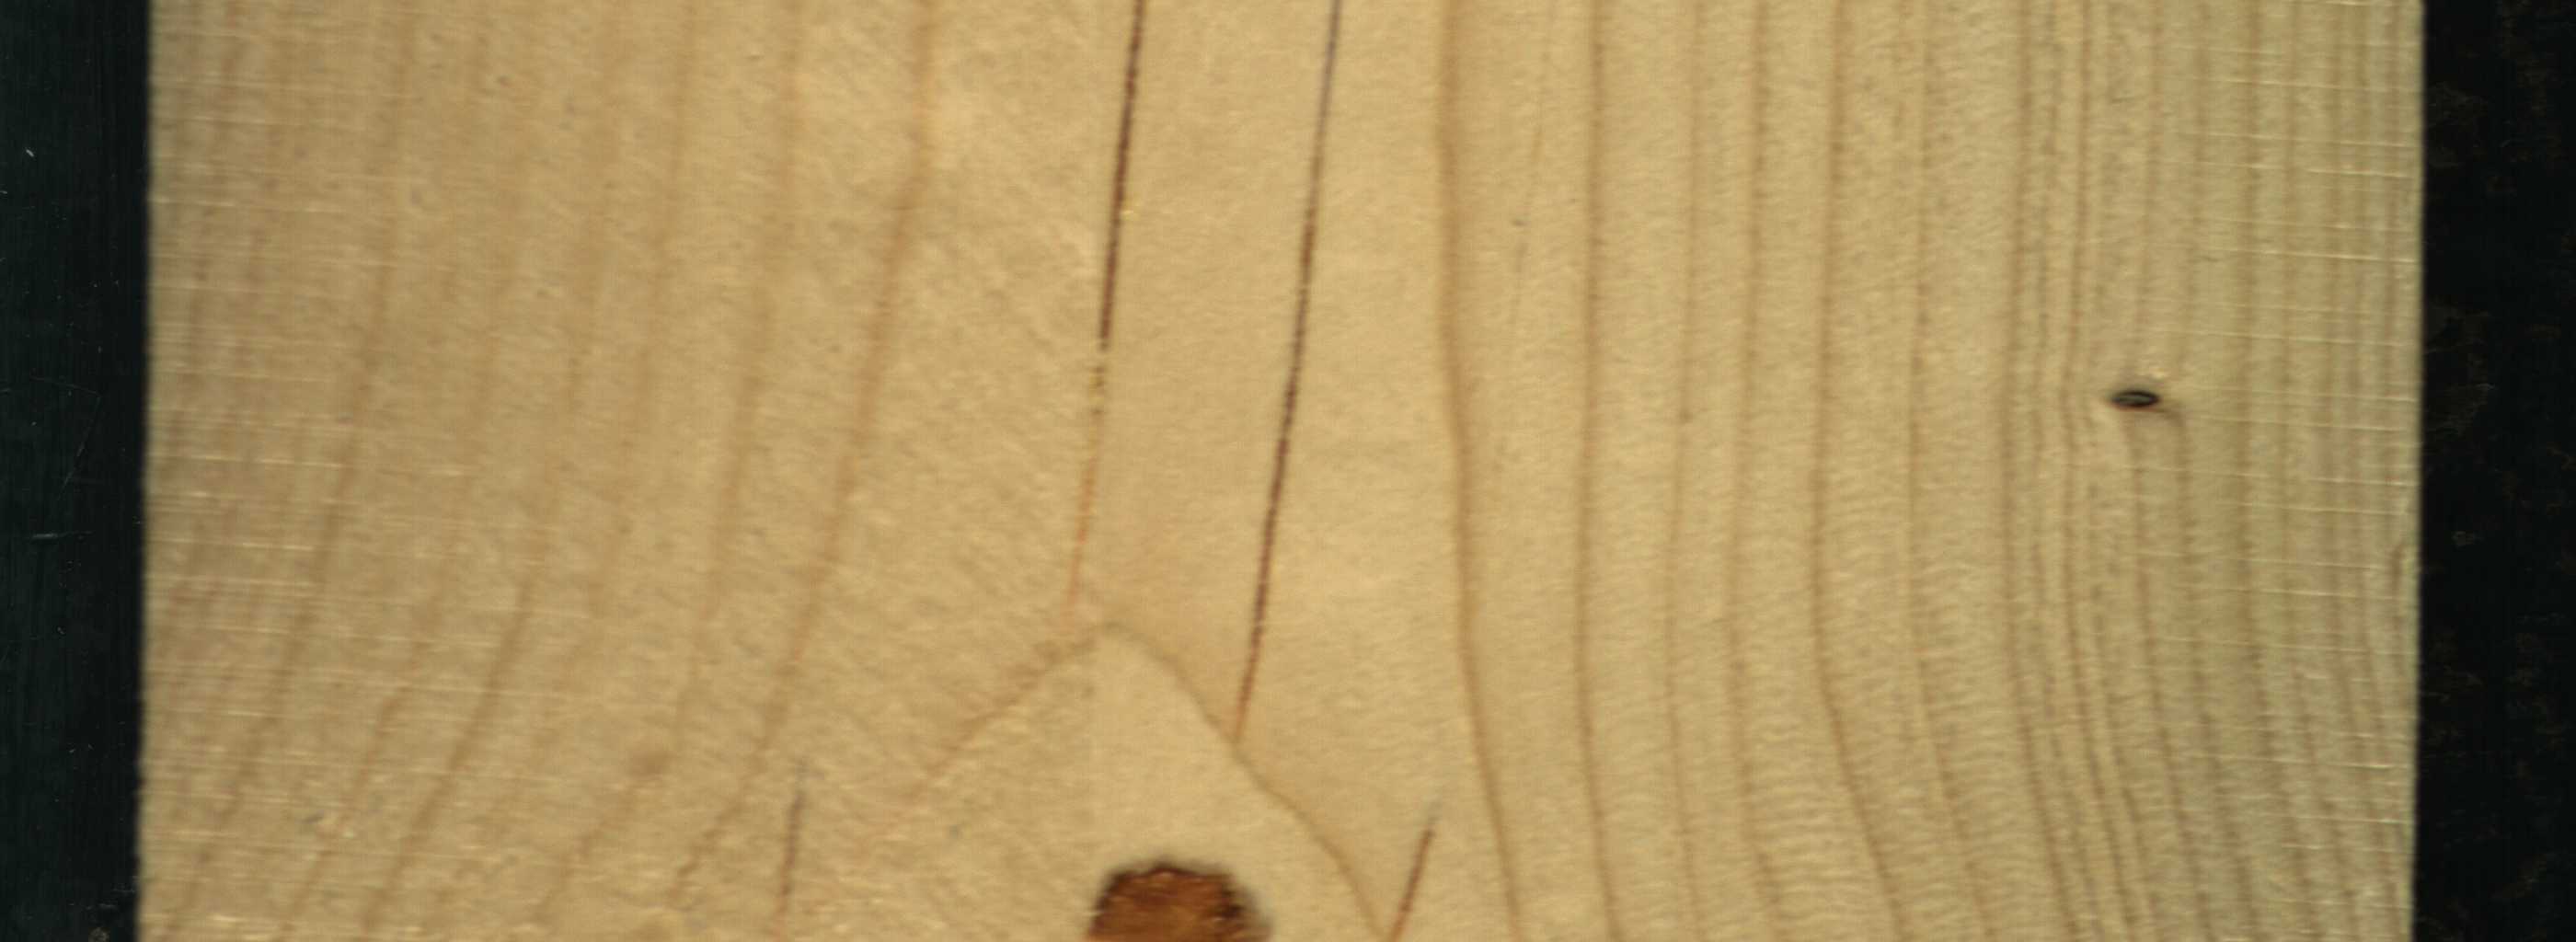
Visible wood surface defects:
resin
resin
resin
resin
Dead_Knot